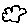
Label: cloud